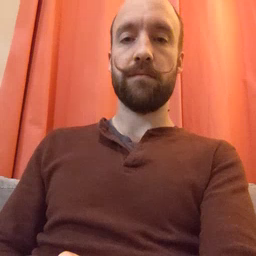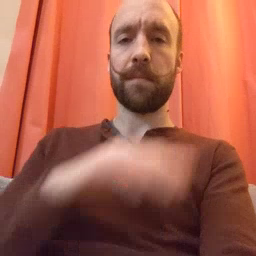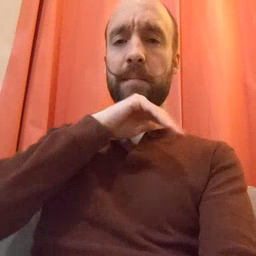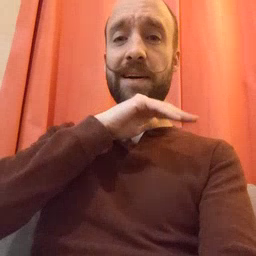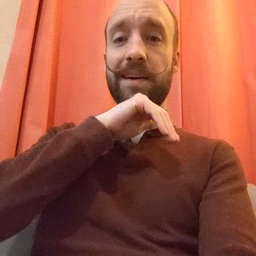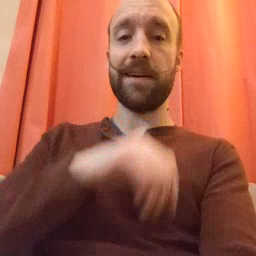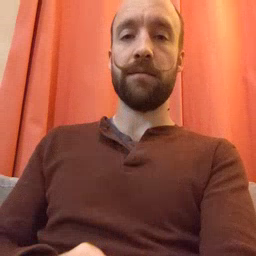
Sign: pig